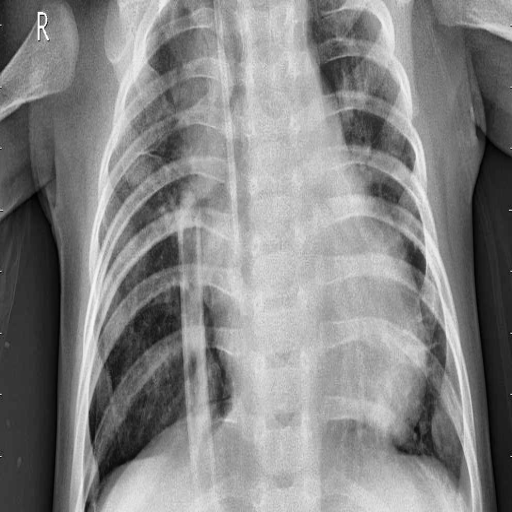
Finding: PNEUMONIA